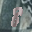
Label: 8